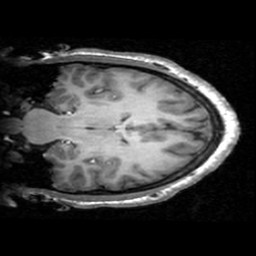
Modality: T1w
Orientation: coronal
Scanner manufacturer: ge
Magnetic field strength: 3 T
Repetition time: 0.009036 s
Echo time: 0.00184 s